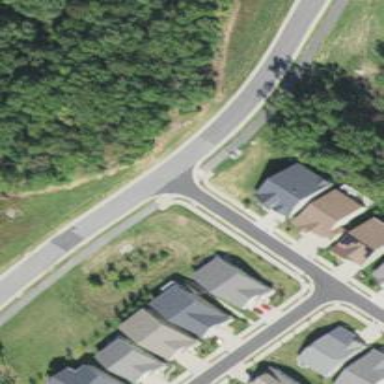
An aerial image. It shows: Footway along the road.